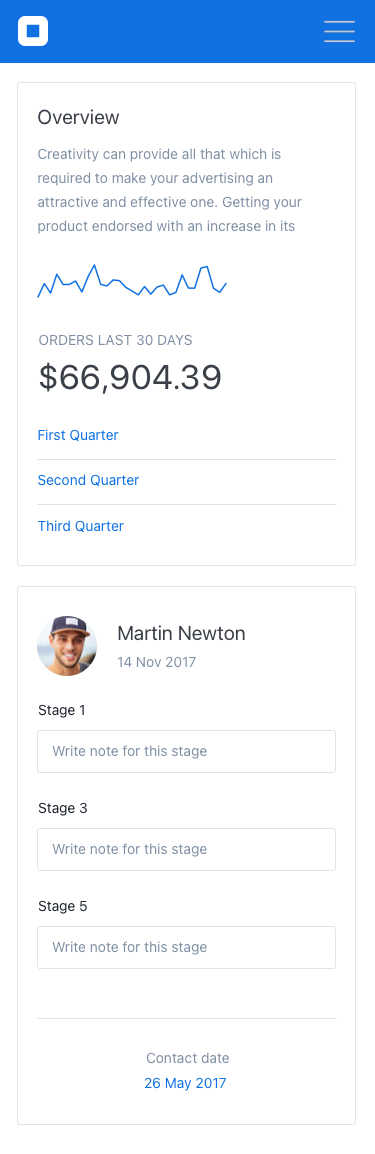
Text in this UI design:
orders last 30 days
$66,904.39
Creativity can provide all that which is required to make your advertising an attractive and effective one. Getting your product endorsed with an increase in its popularity figure has..
Second Quarter
Third Quarter
First Quarter
Overview
Stage 5
Write note for this stage
Stage 3
Write note for this stage
Stage 1
Write note for this stage
Contact date
26 May 2017
Martin Newton
14 Nov 2017